Field crop: tomato
Growth stage: 1
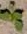
Species: solanum